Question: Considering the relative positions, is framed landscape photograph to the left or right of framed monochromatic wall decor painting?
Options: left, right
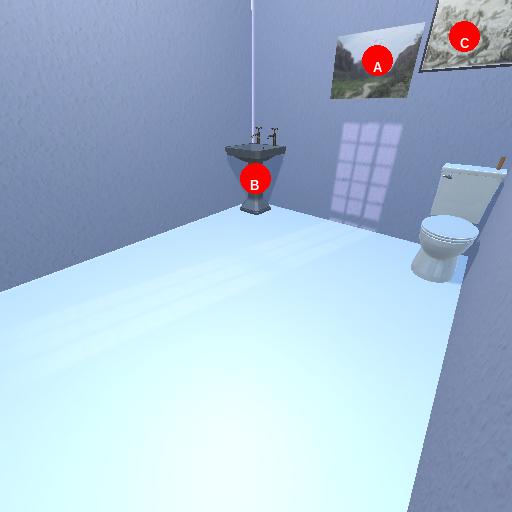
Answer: left